Question: when restoring a locally created nuget package I receive the following error:
'''
Failed to add reference to 'Microsoft.Data.SqlClient.SNI.x64'.
Please make sure that the file is accessible, and that it is a valid assembly or COM component
'''

When I look at the nuget build I see the following
<URL>
The highlighted yellow "missing" dlls in the screenshot above do actually exist in the project.
I am using Visual Studio 2017 professional
Thanks for any help
Mark
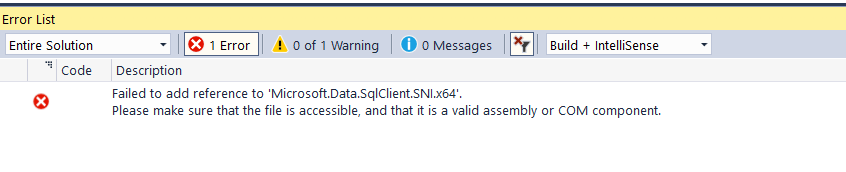
Answer: > Nuget package update - Microsoft.Data.SqlClient.SNI.x64
Please try the following steps:
close VS Instance, delete 'nuget.config' file under 'C:\Users\xxx(current use account)\AppData\Roaming\NuGet'.
delete '.vs' hidden folder under your solution folder, 'bin' and 'obj' folder then restart your project to test again.
Please try to create a new empty project in VS2019 and test whether you can install the package 'Microsoft.Data.SqlClient'.
you cannot install it, you should note that whether your VS or OS has broken. If the new project has no error, the issue is your project itself. You can try the above steps to troubleshoot the issue.
the issue still persists in the new project,
You can try to <URL> or update VS to the latest version.
, try to update OS or <URL>.
, try another PC to test whether the issue persists.